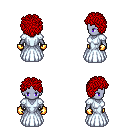
a pixel art fantasy rpg character, female body template, dark elf, purple skin, underdress, metal pants, red curly afro hairstyle, gold gloves, four views (front, back, left, right), 2x2 character sprite sheet, small pixel art, hard edges, no anti-aliasing